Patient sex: M
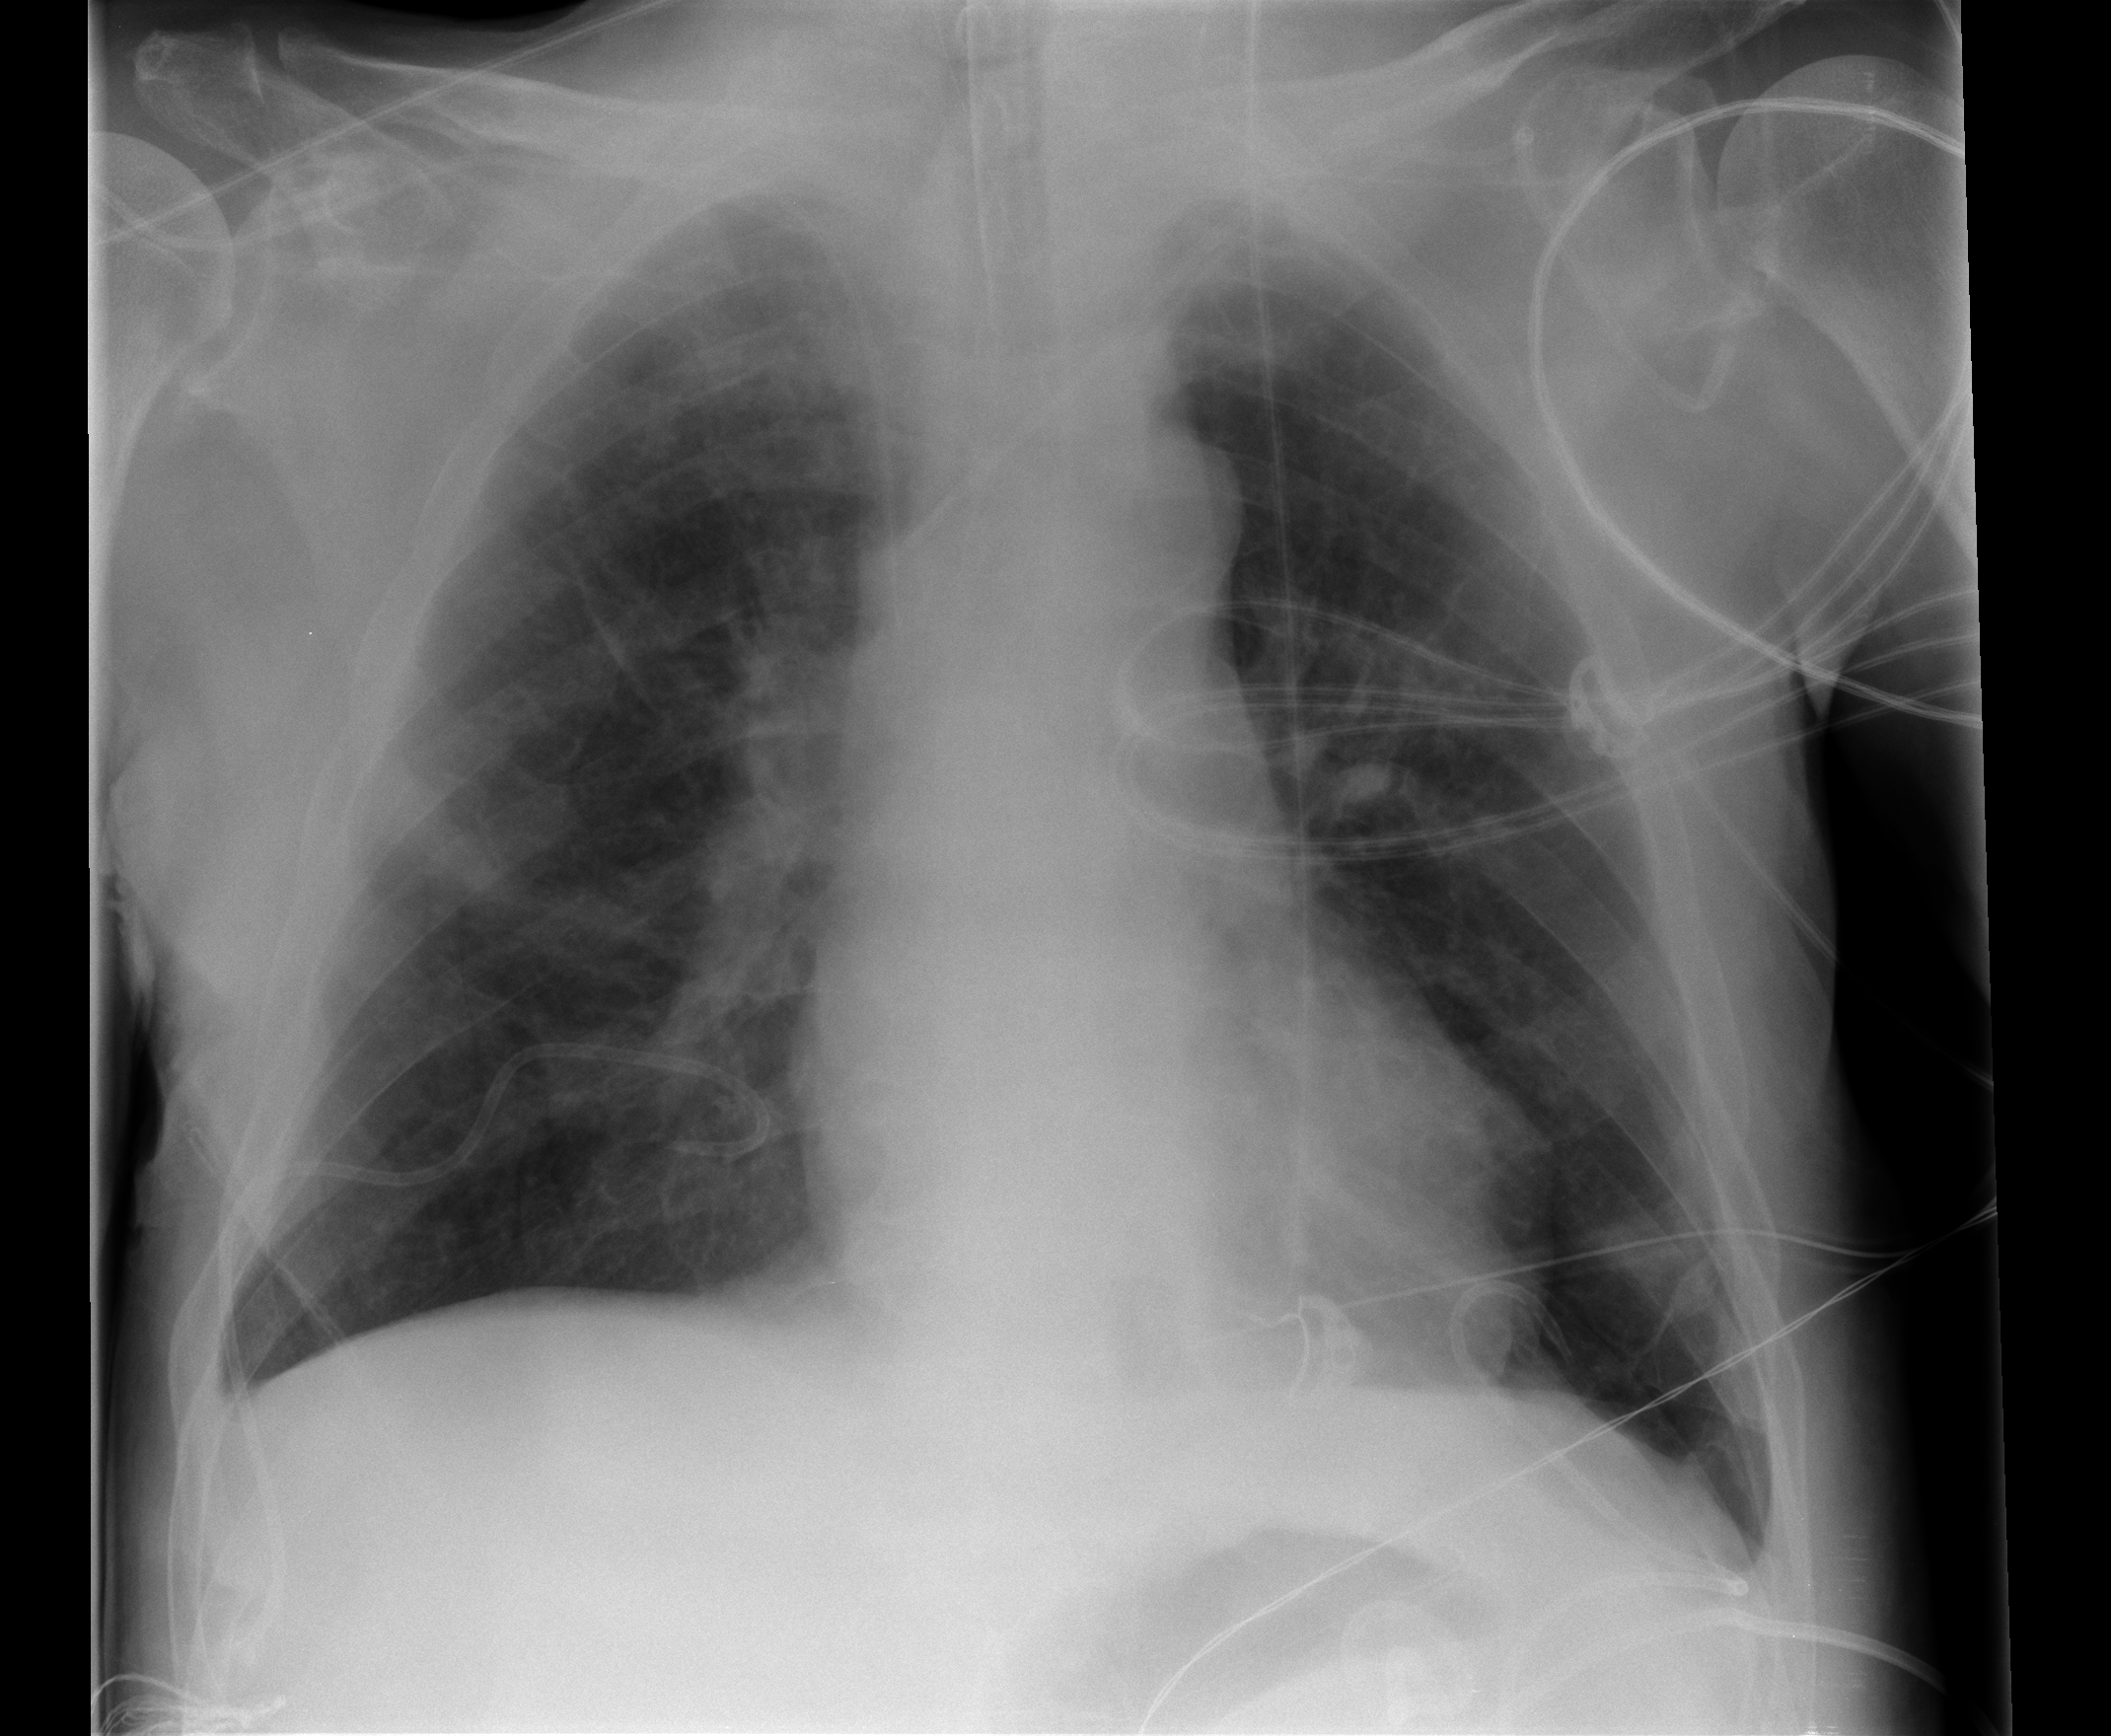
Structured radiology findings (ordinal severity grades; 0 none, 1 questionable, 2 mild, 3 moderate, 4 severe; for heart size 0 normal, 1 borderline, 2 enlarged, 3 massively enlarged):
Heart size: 1
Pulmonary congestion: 2
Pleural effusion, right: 1
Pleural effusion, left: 1
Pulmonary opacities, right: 0
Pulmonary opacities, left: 0
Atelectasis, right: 2
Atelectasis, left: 2